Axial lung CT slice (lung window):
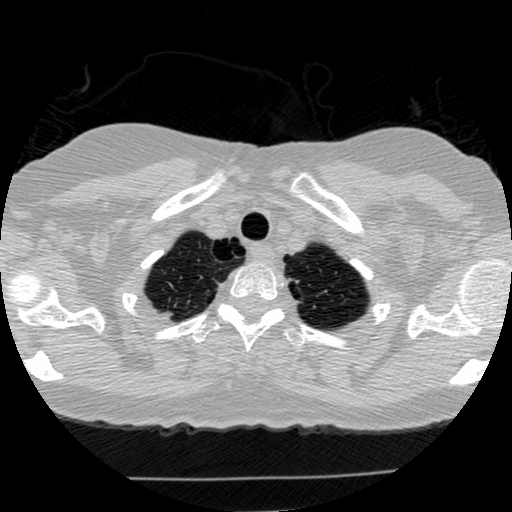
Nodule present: no